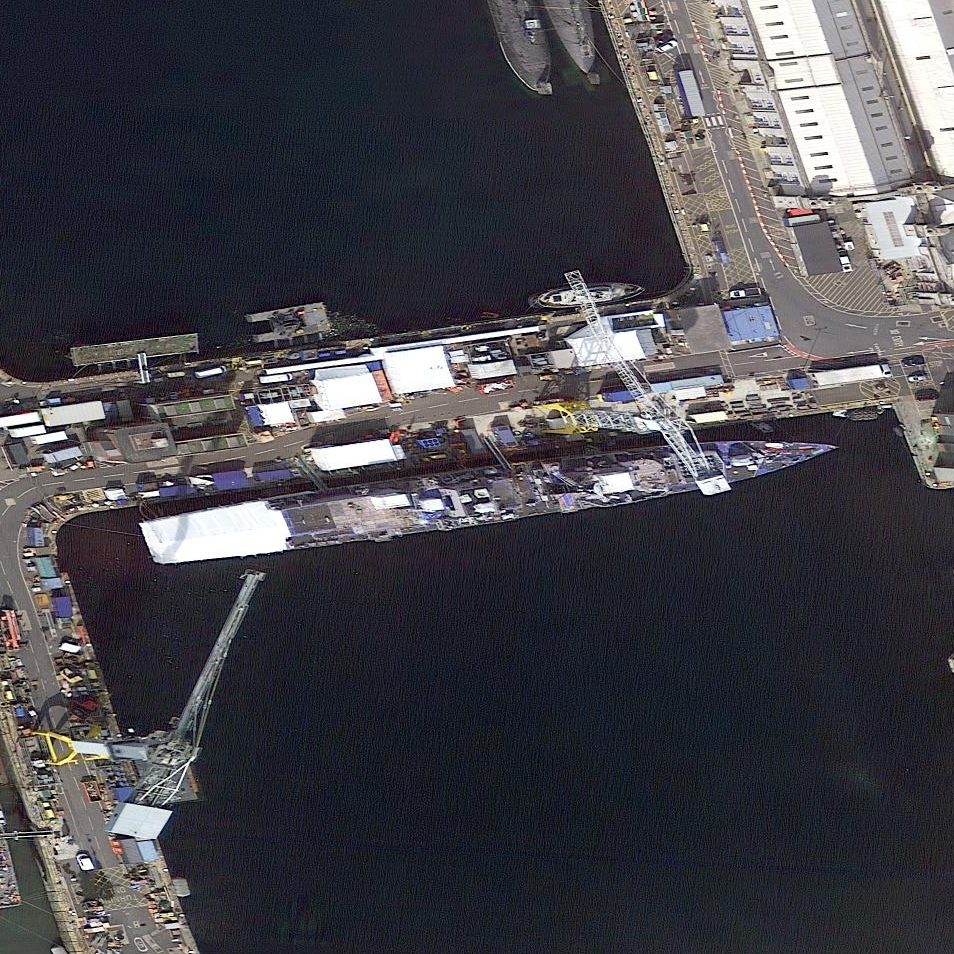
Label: Type_45_destroyer